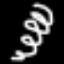
Label: squiggle